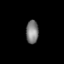
Tissue: skin
Cell type: Epithelial cells
Senescence score: 0.2644
Nuclear area (px): 280
Mean DAPI intensity: 127.089